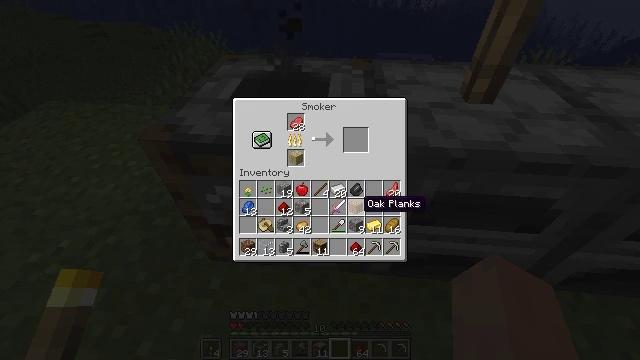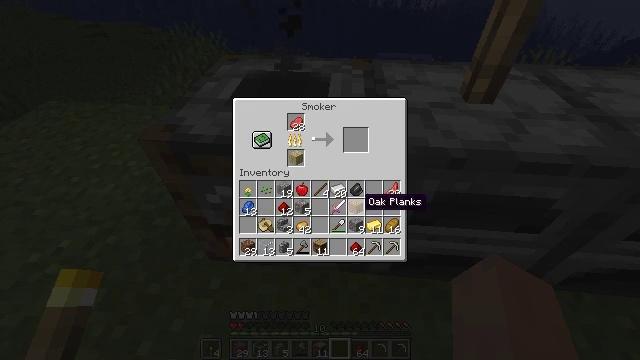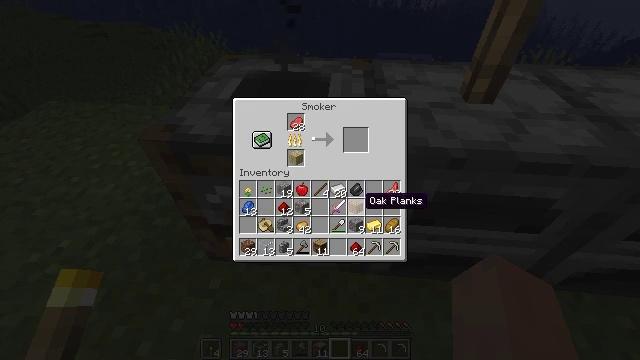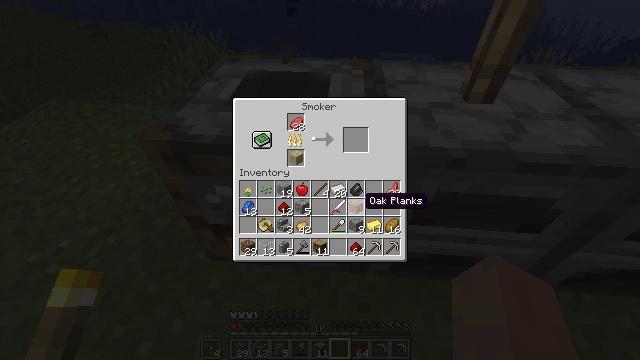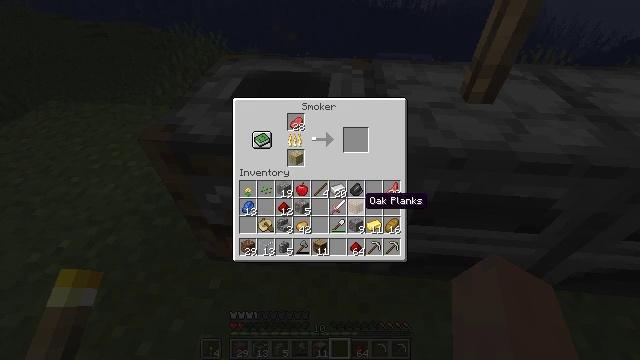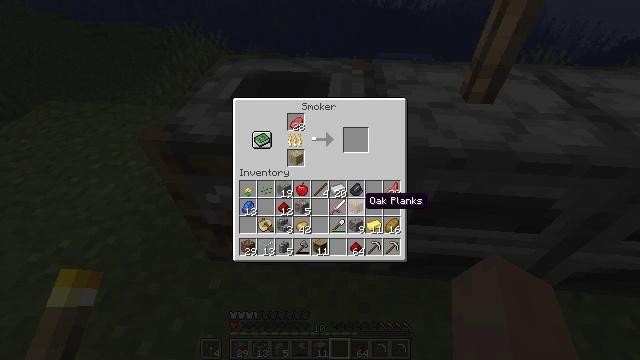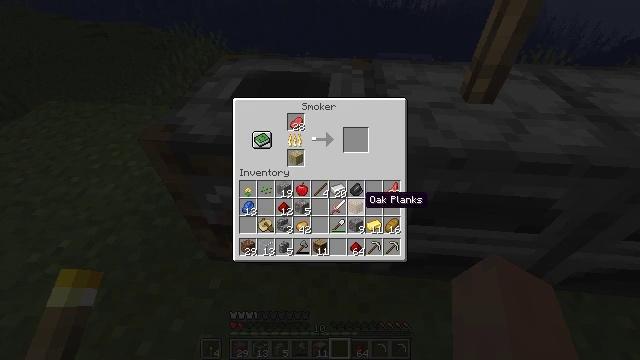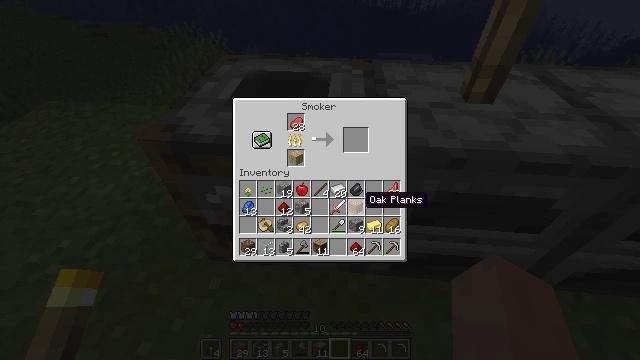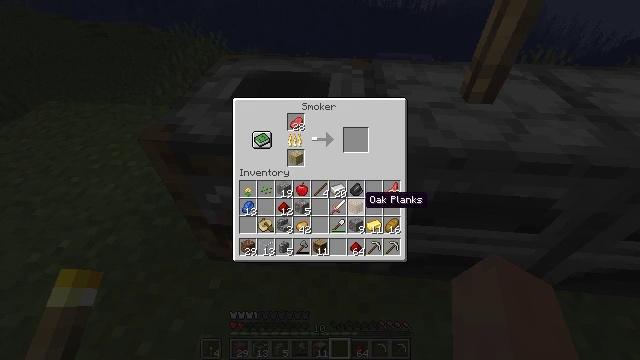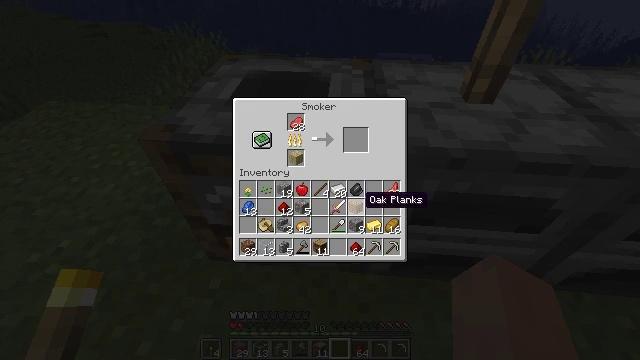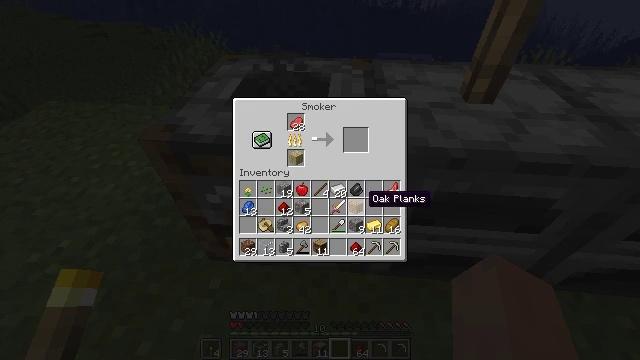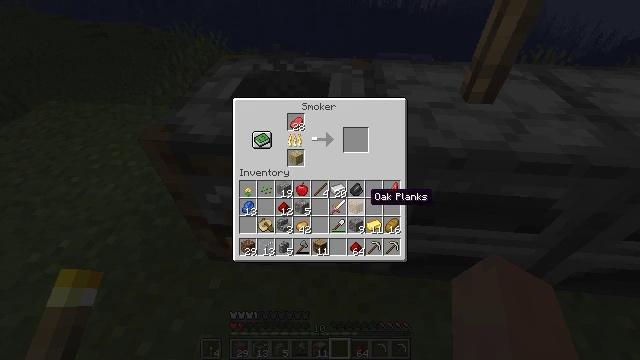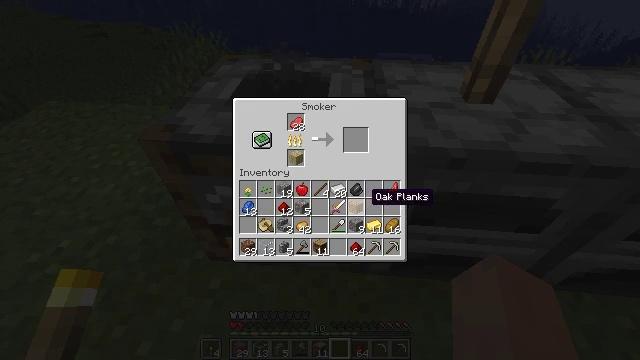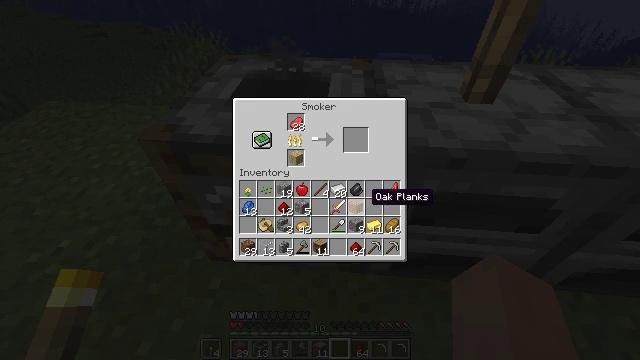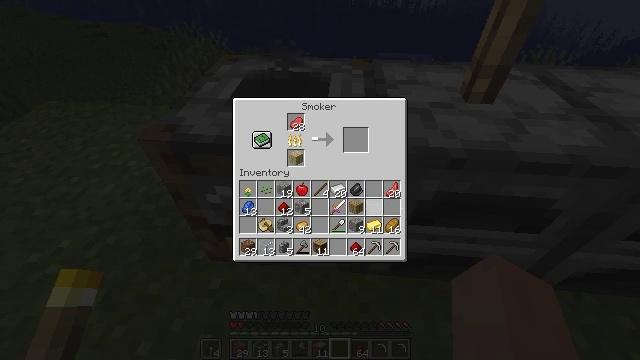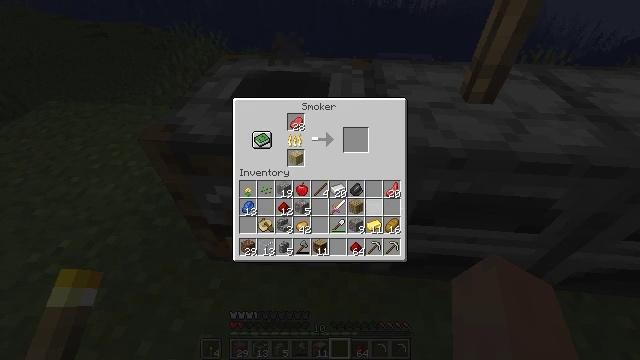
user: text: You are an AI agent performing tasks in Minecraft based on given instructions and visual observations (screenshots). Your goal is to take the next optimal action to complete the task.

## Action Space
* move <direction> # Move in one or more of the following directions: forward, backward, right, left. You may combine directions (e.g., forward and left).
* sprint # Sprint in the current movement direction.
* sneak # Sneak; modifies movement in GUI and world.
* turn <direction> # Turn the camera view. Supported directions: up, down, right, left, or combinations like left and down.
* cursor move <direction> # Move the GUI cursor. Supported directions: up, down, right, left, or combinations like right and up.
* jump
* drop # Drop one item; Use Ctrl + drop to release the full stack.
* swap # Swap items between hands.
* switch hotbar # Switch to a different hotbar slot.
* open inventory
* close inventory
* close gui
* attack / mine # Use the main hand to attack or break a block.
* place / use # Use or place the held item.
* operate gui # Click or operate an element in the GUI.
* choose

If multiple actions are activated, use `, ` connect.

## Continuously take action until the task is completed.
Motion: motion action
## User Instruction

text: Use the crafting table to make shears.
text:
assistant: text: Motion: sneak
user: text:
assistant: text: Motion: sneak
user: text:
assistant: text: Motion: sneak
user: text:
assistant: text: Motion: sneak
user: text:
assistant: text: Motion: sneak
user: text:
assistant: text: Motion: sneak
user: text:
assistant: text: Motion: sneak
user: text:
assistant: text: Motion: sneak
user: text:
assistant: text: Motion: no_op
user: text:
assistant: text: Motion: no_op
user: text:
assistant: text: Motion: no_op
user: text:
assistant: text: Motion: no_op
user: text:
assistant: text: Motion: no_op
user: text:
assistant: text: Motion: no_op
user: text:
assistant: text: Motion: no_op
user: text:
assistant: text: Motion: no_op
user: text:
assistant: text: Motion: no_op
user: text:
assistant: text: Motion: no_op
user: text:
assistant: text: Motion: no_op
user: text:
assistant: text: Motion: cursor move left
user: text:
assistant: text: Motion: cursor move left
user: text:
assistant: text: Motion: cursor move left
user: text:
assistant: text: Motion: no_op
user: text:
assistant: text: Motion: no_op
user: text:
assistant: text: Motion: no_op
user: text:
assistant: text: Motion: no_op
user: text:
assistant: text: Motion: no_op
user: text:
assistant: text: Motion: no_op
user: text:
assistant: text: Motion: no_op
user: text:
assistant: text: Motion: no_op